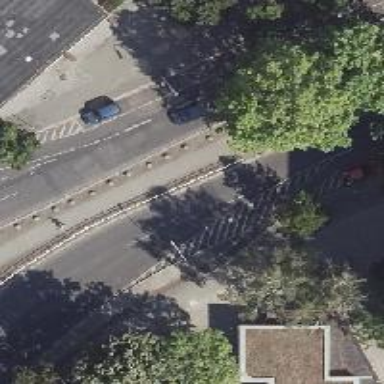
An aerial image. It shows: Tertiary road with asphalt surface and cycle track on the right side.